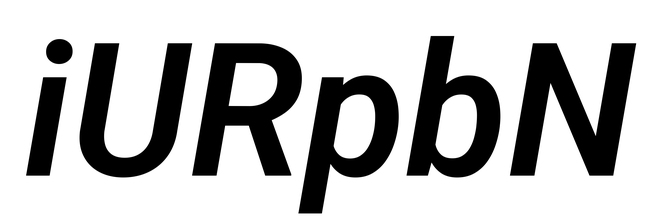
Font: Roboto-Italic_SemiBold_Italic